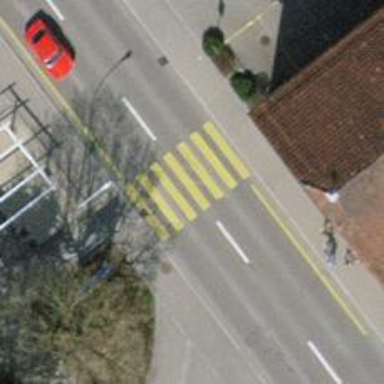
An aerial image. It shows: Uncontrolled crossing on the road.